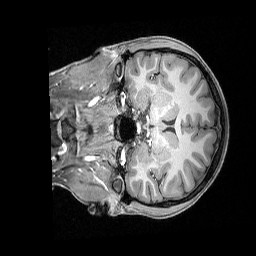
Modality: T1w
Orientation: coronal
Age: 25
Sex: female
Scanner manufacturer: siemens
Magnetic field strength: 3 T
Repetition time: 2.3 s
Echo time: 0.00324 s